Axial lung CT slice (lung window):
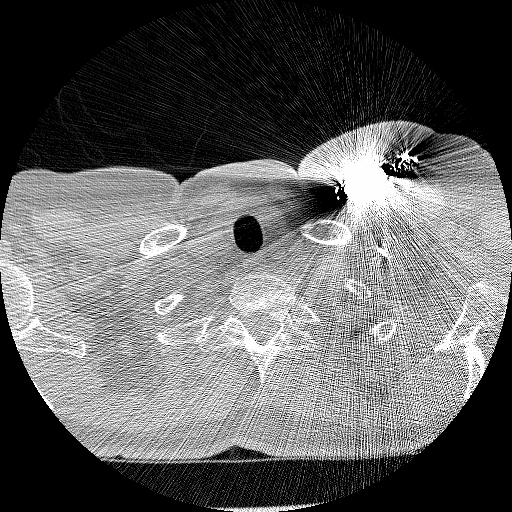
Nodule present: no